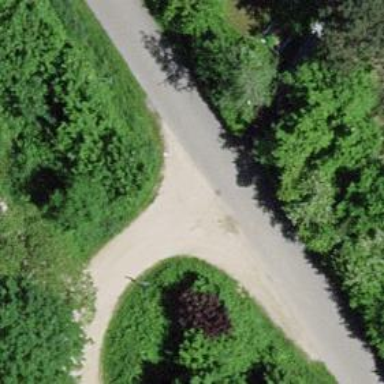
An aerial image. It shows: Kissing gate.